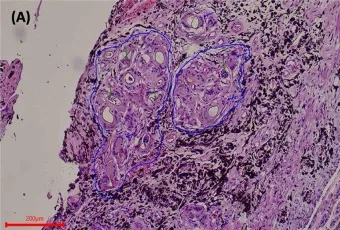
Ocular lesions caused by L. Learedi eggs in Chelonia mydas HE stain. (A) Ciliary body of the eye 10X. The blue arrows indicate giant cells surrounding the fluke eggs. The blue line demarcates the coalescing granulomas. The green arrows indicate the embryonated fluke eggs.
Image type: pathology (h&e)